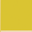
Piece: xx